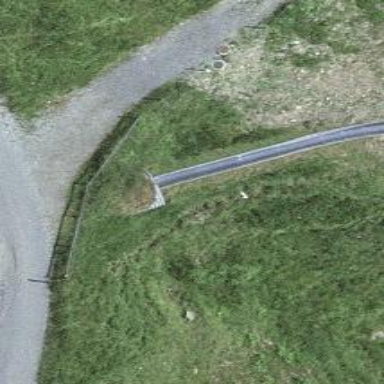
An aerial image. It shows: Miniature railway tunnel leading to summer toboggan attraction.